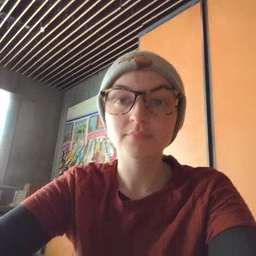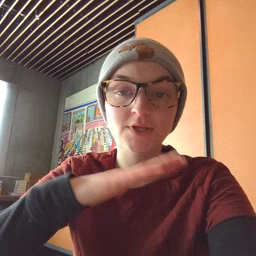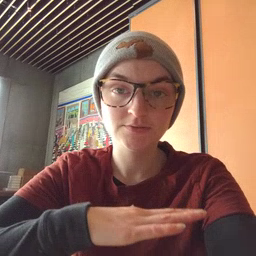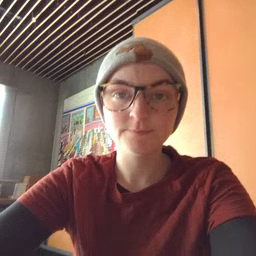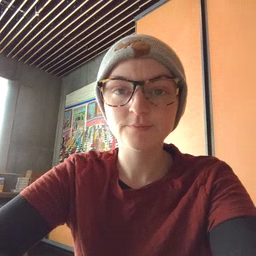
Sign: table